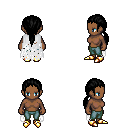
a pixel art fantasy rpg character, female body template, human, dark skin, white tattered cape, teal pants, black ponytail hairstyle, gold boots, four views (front, back, left, right), 2x2 character sprite sheet, small pixel art, hard edges, no anti-aliasing